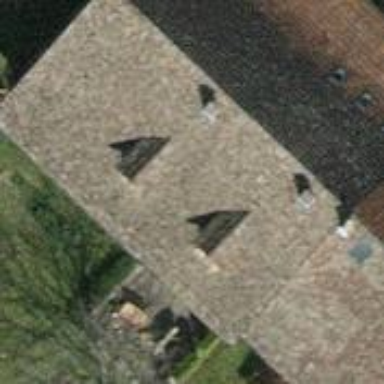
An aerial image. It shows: Building with tile roof.